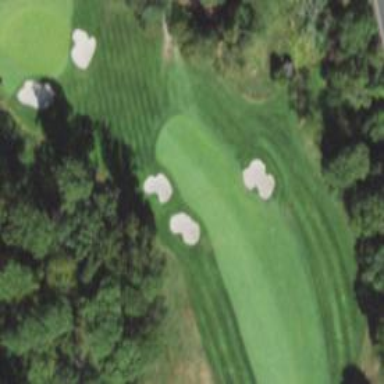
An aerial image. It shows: Golf hole.